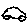
Label: car